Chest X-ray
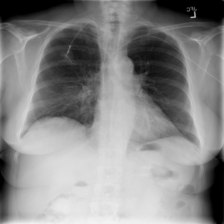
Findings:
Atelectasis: negative
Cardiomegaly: negative
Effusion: negative
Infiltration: positive
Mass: negative
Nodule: negative
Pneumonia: negative
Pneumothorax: negative
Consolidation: positive
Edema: negative
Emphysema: negative
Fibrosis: negative
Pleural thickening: negative
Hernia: negative